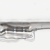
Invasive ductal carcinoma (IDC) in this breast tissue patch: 0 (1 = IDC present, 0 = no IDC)